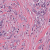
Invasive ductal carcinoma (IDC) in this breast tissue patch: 1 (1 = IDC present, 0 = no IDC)